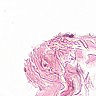
Metastatic tissue present: no